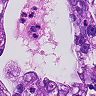
Metastatic tissue present: yes